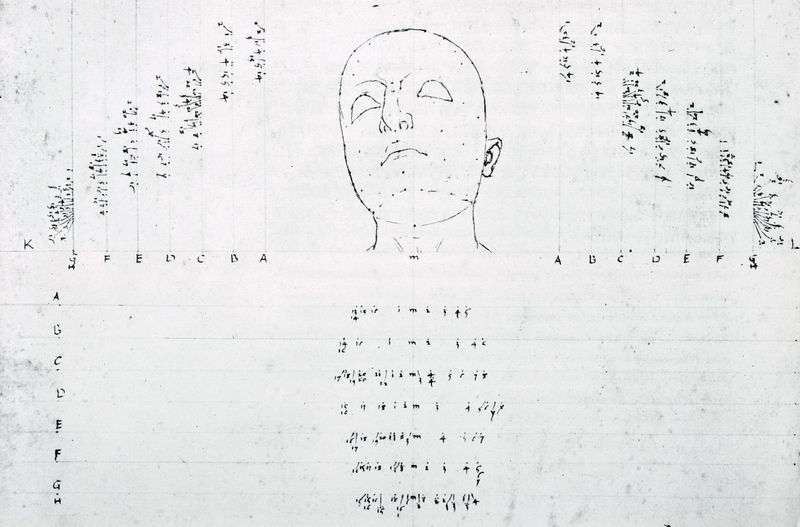
Titel: De Prospectiva Pingendi, Libro Terzo, Fig. LXXII
Künstler: Piero della Francesca
Standort: Reggio Emilia
Institution: Biblioteca Panizzi
Schlagwörter: kopf, körper, mann, weiß, dreieck, mund, nase, ohr, schwarz, skizze, stirn, zeichen, zeichnung, muster, anatomie, arm, arme, augen, gesicht, mensch, hals, auge, figur, blatt, musik, kinn, lippe, lippen, renaissance, schrift, wangen, papier, schlafend, umrisse, perspektive, noten, studie, grafik, linien, brauen, glatze, zahlen, platte, wange, oberkörper, umriss, photographie, punkte, linie, kontur, schwarzweiss, illustration, text, buchstaben, strich, punkt, beschriftung, medizin, entwurf, nasenlöcher, schema, photo, chinesisch, flecken, untersicht, verkürzung, schreiben, konstruktion, fleckig, plan, horizontal, vorlage, neigung, raster, beschreibung, tabelle, erklärung, daten, proportionen, traktat, note, handzeichnung, messungen, abmessungen, proportion, berechnungen, messung, vermessung, vertikal, koordinaten, lehrbuch, alphabet, augenhöhle, system, formel, formeln, alternative medizin